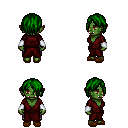
a pixel art fantasy rpg character, female body template, orc, green skin, red robe, metal pants, green bangs hairstyle, white cloth bracers, brown slippers, four views (front, back, left, right), 2x2 character sprite sheet, small pixel art, hard edges, no anti-aliasing